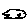
Label: fish